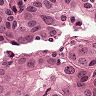
Metastatic tissue present: yes